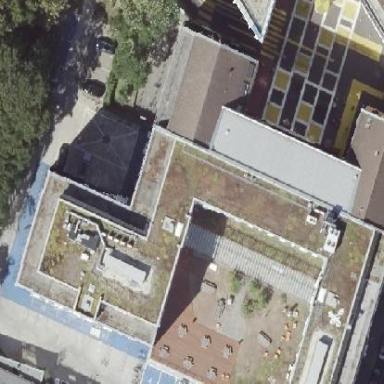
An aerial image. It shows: Part of building.